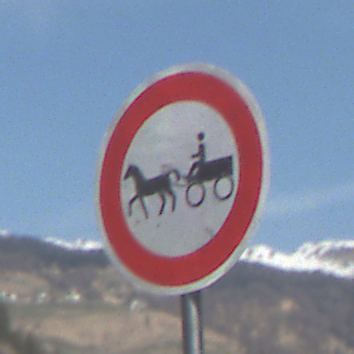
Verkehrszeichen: VerbotGespannfuhrwerke
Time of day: MorningAfternoon
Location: Outdoor (Nature)
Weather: PartlyCloudy
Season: NotSpecified
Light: Natural